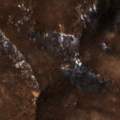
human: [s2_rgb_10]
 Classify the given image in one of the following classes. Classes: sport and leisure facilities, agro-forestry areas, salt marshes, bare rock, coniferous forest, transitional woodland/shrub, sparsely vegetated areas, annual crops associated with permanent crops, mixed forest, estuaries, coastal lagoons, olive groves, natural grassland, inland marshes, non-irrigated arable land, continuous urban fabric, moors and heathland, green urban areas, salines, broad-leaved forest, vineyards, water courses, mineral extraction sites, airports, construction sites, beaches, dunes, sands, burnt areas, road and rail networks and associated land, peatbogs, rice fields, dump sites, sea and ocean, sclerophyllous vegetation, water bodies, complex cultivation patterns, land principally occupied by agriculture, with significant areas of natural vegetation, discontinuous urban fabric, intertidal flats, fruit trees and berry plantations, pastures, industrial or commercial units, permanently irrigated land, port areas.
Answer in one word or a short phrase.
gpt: broad-leaved forest, transitional woodland/shrub